Question: I have a JavaEE project as follows:
- - - -
Should i use one SVN repository for all, or should i split up into 4 SVN repositories?

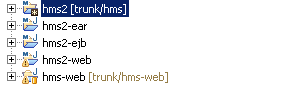
Answer: If you use maven and your components follow different development lifecycles you can split the SVN repo too but in conjunction with an internal maven repo (such as Artifactory or Nexus) so you let the developers be able to build their component without sources.
If your application is a single application (even if layered for separation of responsibilities purpose) you should not split.
Seeing that you are using maven modules (with parent POM) I think you are in the second case.